Question: clean windows 7 professional installation with node and git.
simple bower.json
'''
{
"name": "name123456",
"version": "1.0.0",
"dependencies": {
"closure-compiler": "http://dl.google.com/closure-compiler/compiler-latest.zip"
}
}
'''
run bower install and it dies with permission error.

any idea why this happens? thank u.
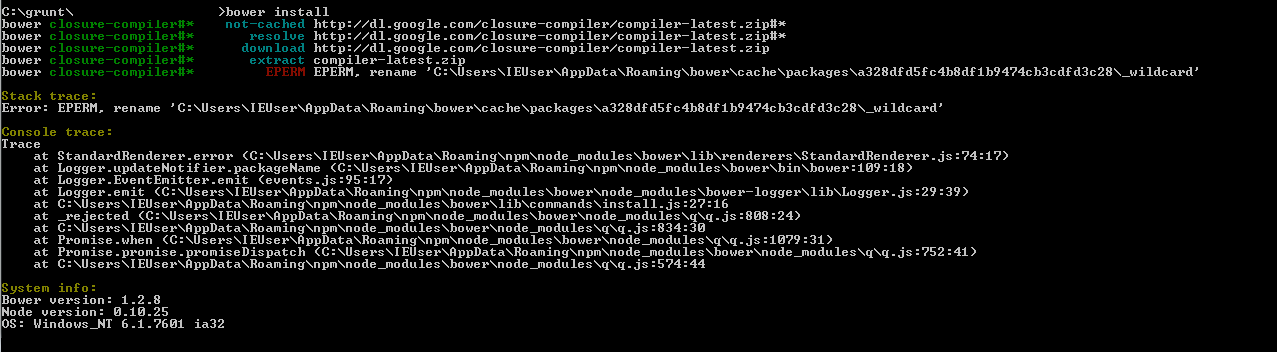
Answer: It's a bug in bower 1.2.7 and up related to an upgraded zip library. A workaround is reinstall bower, as it will force an upgrade for the zip library:
'''
bower cache clean
npm uninstall -g bower
npm install -g bower
'''
For more information, see <URL>
Note that the above is not sufficient with an older version of Node (I tried 0.9.9). With latest version of node, it seems to be working fine again.